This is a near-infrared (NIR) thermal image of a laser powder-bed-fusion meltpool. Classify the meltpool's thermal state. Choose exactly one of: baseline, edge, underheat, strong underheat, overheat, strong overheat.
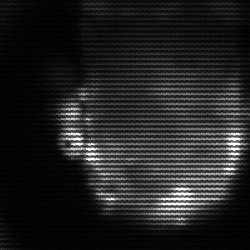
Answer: baseline